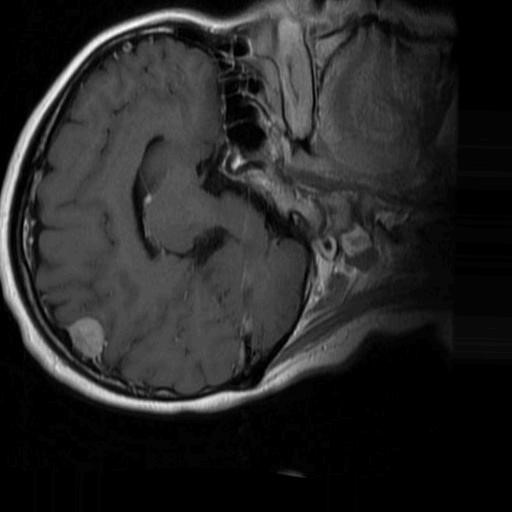
Label: brain_menin